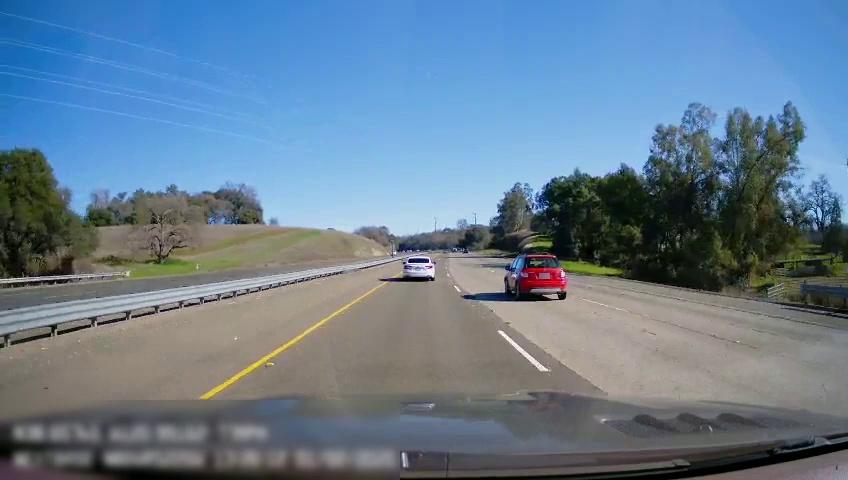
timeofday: Day
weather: Sunny
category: Drivable Space
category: Drivable Space
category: Vehicles | Car
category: Vehicles | Car
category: Lanes | Current Lane
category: Lanes | Current Lane
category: Lanes | Alternate Lane